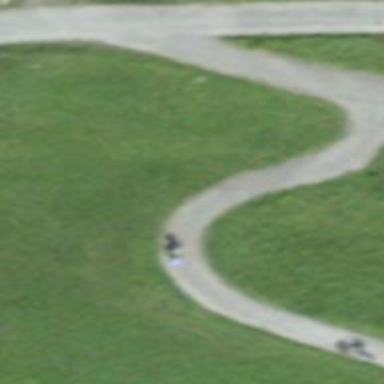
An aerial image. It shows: Gravel service road designated for golf carts.